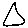
Label: triangle